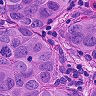
Metastatic tissue present: yes